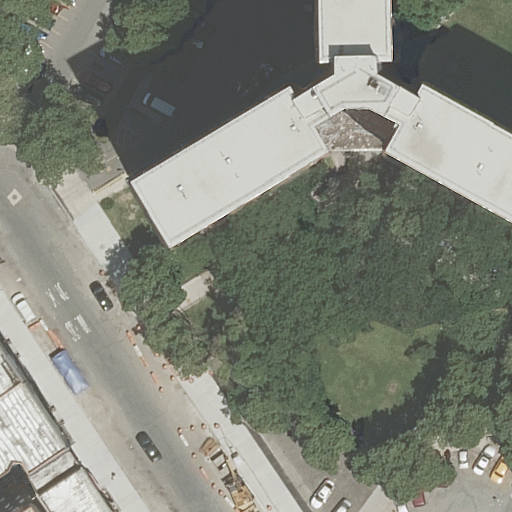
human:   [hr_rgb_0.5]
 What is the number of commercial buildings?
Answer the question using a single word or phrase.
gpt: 0

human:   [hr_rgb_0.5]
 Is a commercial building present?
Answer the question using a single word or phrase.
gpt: no

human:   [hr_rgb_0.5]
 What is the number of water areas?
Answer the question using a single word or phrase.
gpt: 0

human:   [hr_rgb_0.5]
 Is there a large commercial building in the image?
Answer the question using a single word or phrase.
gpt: no

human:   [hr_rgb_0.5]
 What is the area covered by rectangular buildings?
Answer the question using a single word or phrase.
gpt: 167m2

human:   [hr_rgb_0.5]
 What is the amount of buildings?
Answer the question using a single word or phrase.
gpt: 5

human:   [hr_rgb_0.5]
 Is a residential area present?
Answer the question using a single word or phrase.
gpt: yes

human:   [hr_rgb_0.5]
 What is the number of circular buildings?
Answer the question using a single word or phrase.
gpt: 0

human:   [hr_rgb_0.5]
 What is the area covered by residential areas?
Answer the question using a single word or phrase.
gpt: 4140m2

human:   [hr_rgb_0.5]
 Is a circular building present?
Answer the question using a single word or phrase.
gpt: no

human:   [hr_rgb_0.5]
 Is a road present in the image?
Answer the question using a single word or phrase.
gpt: yes

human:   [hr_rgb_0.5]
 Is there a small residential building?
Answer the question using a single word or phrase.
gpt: yes

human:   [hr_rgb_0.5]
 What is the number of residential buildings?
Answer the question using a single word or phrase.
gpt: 5

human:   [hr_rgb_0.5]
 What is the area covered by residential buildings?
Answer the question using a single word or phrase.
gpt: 496m2

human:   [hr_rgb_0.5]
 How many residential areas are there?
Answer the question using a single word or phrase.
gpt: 1

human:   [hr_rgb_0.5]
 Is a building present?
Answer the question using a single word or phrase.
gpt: yes

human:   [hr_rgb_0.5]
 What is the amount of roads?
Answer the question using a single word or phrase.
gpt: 3

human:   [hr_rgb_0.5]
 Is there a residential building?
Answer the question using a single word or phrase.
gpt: yes

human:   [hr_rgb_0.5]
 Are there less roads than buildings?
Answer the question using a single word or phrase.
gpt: yes

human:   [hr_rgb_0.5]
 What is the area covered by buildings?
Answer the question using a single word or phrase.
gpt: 496m2

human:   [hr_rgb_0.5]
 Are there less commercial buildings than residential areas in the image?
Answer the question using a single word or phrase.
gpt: yes

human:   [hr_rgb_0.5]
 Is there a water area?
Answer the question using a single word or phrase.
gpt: no

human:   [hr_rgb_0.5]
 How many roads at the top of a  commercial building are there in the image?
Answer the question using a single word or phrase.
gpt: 0

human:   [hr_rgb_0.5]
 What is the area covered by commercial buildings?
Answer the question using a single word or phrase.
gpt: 0m2

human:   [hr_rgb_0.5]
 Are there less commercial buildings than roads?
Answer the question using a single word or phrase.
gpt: yes

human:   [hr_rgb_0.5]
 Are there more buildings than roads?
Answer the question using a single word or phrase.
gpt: yes

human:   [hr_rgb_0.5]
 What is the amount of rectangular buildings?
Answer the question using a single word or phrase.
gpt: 4

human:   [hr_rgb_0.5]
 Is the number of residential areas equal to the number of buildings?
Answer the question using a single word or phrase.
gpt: no

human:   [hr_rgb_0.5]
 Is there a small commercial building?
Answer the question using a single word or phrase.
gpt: no

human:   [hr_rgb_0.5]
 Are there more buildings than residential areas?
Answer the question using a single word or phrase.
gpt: yes

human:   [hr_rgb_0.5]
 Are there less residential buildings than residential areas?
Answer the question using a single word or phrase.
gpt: no

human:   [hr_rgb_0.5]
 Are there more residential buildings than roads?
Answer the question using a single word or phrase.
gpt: yes

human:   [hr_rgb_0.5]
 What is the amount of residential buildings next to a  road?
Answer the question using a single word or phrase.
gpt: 5

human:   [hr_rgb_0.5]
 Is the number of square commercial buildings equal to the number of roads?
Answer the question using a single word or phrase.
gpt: no

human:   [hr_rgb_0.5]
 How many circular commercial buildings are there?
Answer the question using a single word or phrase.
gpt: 0

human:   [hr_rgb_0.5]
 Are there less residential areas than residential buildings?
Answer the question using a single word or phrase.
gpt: yes

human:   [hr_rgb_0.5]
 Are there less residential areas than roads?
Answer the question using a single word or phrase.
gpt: yes

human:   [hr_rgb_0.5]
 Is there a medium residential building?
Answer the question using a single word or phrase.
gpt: yes

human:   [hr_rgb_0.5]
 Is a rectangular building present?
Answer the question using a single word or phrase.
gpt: yes

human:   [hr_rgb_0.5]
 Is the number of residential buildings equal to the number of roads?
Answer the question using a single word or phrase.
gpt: no

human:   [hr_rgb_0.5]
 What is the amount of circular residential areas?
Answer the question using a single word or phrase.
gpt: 0

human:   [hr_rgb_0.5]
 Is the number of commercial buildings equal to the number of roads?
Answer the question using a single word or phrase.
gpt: no

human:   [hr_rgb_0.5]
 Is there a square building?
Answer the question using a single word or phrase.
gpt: no

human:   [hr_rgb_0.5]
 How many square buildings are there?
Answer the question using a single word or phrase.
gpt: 0

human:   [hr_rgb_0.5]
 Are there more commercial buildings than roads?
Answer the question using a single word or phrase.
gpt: no

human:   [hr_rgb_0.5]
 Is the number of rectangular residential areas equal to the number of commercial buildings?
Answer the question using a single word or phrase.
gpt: no

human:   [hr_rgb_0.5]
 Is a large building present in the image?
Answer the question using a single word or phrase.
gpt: no

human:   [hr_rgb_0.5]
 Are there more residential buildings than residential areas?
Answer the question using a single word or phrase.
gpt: yes

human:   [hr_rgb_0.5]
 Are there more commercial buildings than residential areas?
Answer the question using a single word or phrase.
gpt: no

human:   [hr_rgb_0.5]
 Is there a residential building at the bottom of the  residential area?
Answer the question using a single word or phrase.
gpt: yes

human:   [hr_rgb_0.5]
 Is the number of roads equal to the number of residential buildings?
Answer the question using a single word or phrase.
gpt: no

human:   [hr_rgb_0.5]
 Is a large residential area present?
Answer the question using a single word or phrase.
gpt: yes

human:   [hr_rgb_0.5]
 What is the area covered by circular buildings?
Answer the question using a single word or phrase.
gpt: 0m2

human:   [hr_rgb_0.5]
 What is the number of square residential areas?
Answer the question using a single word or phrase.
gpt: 0

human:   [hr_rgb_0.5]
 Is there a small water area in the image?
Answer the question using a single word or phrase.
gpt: no

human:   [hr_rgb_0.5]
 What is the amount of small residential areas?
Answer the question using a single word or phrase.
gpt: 0

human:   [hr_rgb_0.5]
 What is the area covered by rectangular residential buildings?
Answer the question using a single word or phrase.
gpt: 167m2

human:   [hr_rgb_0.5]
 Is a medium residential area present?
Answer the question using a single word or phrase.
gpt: no

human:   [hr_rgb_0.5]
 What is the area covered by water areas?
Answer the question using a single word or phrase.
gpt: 0m2

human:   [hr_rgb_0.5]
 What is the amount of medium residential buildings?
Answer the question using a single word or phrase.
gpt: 2

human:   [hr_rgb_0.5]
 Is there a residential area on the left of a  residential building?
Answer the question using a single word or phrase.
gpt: no

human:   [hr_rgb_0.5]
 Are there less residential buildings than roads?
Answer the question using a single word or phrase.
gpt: no

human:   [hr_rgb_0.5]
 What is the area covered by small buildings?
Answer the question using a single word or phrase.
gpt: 50m2

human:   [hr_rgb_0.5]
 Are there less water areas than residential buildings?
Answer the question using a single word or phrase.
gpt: yes